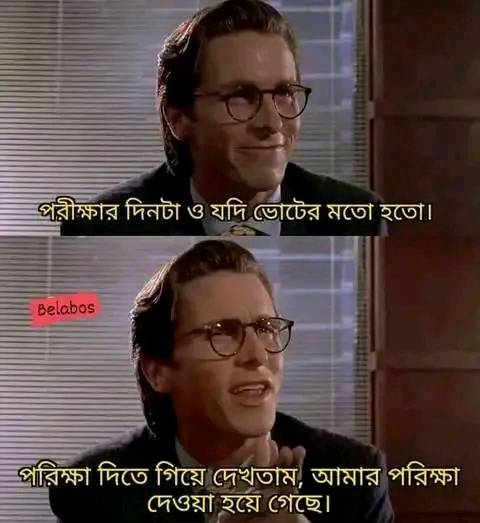
Text: পরীক্ষার দিনটা ও যদি ভোটের মতো হতো পরিক্ষা দিতে গিয়ে দেখতাম আমার পরিক্ষা দেওয়া হয়ে গেছে
Label: Hate
Hate category: Political
Targeted group: Organization